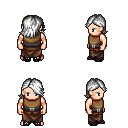
a pixel art fantasy rpg character, male body template, human, light skin, leather chest armor, robe skirt, white swoop hairstyle, ghillies, four views (front, back, left, right), 2x2 character sprite sheet, small pixel art, hard edges, no anti-aliasing